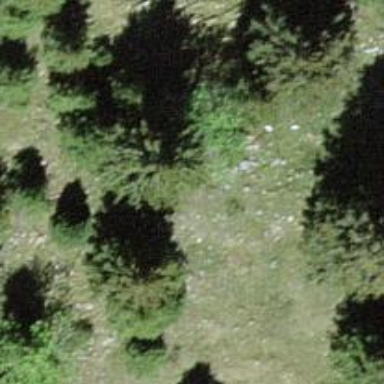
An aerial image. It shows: Needle-leaved tree in its natural environment.